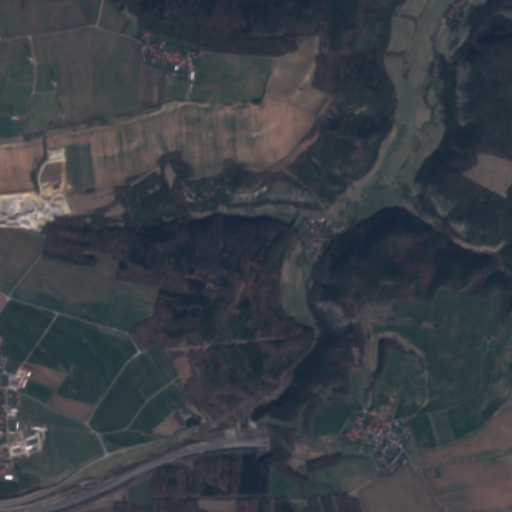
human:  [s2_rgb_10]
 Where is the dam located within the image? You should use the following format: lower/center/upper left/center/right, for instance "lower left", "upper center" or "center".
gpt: The dam is located in the upper right of the image.
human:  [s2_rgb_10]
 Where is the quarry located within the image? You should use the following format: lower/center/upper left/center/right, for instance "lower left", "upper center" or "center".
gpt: The quarry is located in the center left of the image.
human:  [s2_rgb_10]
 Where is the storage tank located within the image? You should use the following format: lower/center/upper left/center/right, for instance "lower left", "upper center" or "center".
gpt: The storage tank is located in the lower left of the image.
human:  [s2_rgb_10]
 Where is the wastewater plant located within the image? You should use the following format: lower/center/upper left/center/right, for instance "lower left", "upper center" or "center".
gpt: The wastewater plant is located in the lower left of the image.
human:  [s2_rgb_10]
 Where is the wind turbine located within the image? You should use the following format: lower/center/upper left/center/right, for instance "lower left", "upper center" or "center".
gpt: The wind turbine is located in the upper left of the image.
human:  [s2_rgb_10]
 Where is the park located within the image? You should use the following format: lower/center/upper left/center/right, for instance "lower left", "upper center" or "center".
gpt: There is no park in the image.